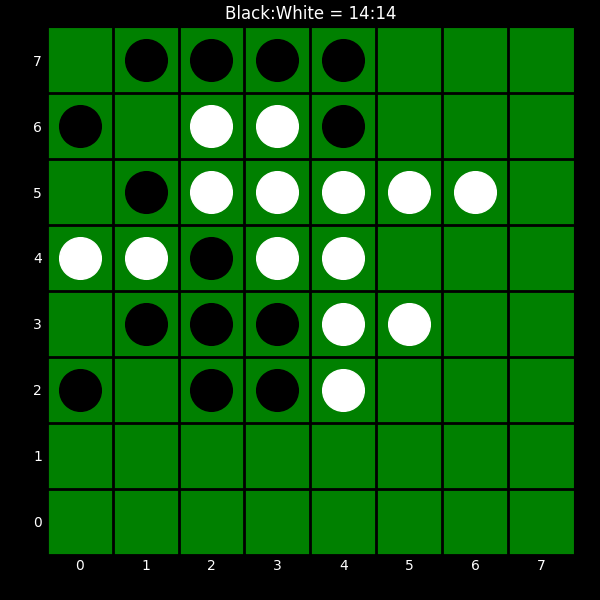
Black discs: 14
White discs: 14